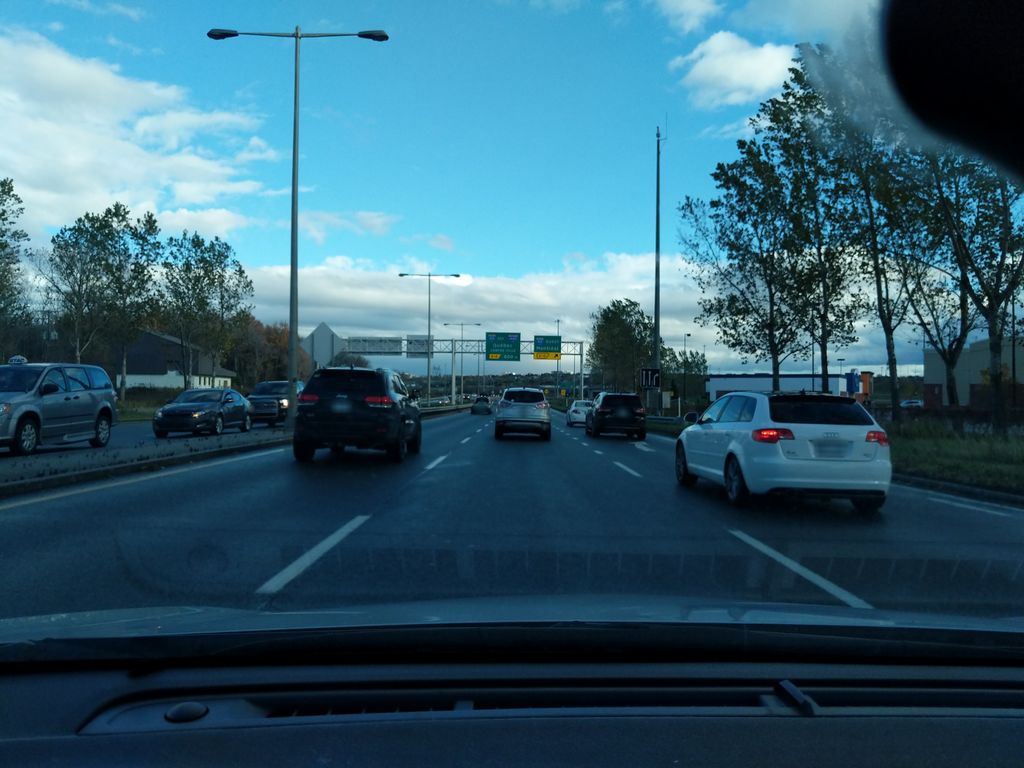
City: quebec_city